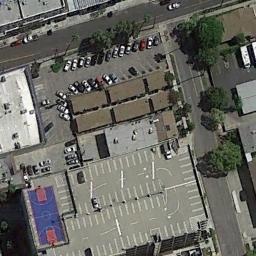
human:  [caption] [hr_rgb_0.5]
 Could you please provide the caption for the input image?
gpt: Next to the basketball court are parking lots,One street away from the buildings .

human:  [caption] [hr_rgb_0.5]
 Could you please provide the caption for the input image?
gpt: A basketball court next to a parking lot and some buildings arranged neatly beside .

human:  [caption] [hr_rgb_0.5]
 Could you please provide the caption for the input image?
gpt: There is a basketball court in the lower left corner .

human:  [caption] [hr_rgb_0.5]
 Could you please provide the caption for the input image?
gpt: There are two basketball courts surrounded by parking lots .

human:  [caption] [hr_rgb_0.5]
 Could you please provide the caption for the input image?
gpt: The parking lots are next to the basketball court .